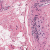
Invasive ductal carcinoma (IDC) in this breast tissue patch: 0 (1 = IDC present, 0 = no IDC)